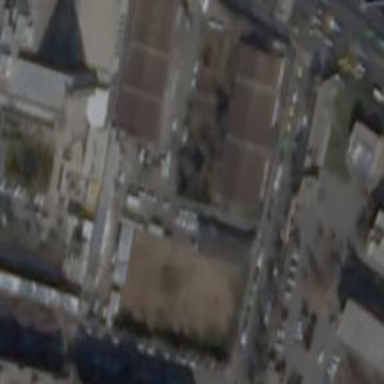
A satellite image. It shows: Parking area.